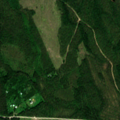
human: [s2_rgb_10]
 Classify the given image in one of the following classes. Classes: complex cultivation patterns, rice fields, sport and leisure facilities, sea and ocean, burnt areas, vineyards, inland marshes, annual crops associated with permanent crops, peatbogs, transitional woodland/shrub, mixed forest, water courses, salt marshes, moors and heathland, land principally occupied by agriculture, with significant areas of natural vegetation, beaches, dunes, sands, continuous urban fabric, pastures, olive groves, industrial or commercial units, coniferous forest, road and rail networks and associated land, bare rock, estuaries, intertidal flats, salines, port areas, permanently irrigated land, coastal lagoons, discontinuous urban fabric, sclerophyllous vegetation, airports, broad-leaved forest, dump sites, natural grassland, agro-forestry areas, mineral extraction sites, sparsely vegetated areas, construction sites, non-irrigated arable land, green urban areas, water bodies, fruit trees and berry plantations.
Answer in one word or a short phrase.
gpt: coniferous forest, mixed forest